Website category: game
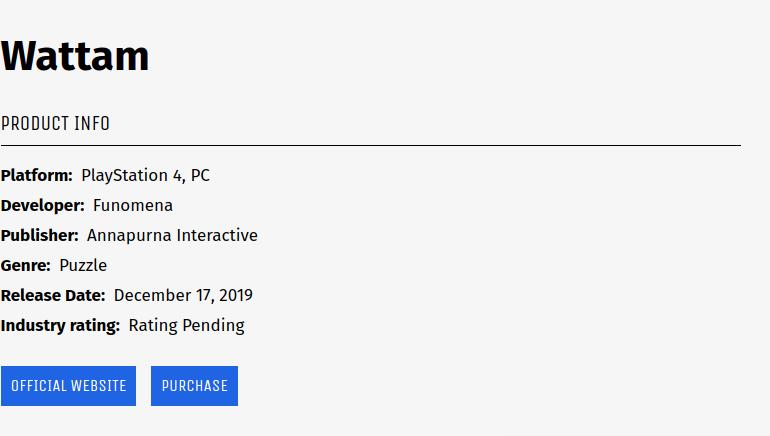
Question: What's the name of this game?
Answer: Wattam

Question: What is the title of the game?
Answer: Wattam

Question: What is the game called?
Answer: Wattam

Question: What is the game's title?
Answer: Wattam

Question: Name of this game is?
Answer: Wattam

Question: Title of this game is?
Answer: Wattam

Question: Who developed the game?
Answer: Funomena

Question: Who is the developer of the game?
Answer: Funomena

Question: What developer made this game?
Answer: Funomena

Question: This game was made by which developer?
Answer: Funomena

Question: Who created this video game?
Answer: Funomena

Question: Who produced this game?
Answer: Funomena

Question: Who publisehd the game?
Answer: Annapurna Interactive

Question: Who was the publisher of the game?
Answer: Annapurna Interactive

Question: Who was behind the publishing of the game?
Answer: Annapurna Interactive

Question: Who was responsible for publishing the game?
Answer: Annapurna Interactive

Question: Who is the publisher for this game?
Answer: Annapurna Interactive

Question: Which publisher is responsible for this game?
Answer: Annapurna Interactive

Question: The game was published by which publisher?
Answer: Annapurna Interactive

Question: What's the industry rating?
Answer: Rating Pending

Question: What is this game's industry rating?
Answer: Rating Pending

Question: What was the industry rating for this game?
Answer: Rating Pending

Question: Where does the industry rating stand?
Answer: Rating Pending

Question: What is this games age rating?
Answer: Rating Pending

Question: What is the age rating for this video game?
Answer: Rating Pending

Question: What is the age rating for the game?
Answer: Rating Pending

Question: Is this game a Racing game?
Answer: no

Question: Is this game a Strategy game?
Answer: no

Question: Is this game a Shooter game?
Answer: no

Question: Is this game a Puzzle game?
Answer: yes

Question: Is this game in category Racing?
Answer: no

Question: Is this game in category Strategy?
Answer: no

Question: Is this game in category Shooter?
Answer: no

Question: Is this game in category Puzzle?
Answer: yes

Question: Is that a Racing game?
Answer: no

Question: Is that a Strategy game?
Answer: no

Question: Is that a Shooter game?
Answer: no

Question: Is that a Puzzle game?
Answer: yes

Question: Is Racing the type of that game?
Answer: no

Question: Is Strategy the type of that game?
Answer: no

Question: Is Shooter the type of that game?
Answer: no

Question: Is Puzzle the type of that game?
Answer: yes

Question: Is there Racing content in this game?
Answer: no

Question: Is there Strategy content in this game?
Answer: no

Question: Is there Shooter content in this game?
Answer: no

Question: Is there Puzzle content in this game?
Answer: yes

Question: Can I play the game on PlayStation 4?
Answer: yes

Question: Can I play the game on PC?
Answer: yes

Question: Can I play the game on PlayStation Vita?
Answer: no

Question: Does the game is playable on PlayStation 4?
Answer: yes

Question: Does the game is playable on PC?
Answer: yes

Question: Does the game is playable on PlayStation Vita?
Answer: no

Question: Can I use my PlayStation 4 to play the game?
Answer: yes

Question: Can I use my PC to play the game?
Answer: yes

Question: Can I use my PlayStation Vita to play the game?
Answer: no

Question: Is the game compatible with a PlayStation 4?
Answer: yes

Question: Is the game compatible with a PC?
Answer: yes

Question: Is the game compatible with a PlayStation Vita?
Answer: no